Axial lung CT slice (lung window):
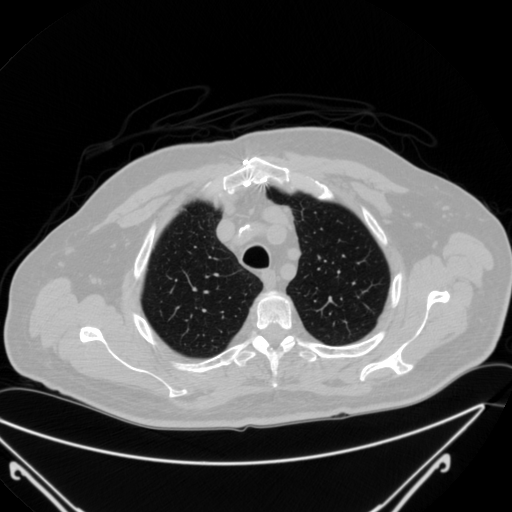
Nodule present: no